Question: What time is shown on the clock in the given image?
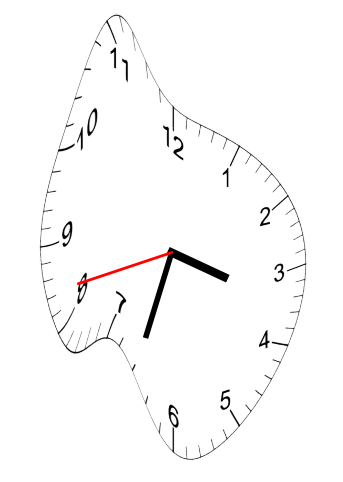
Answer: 03:32:42